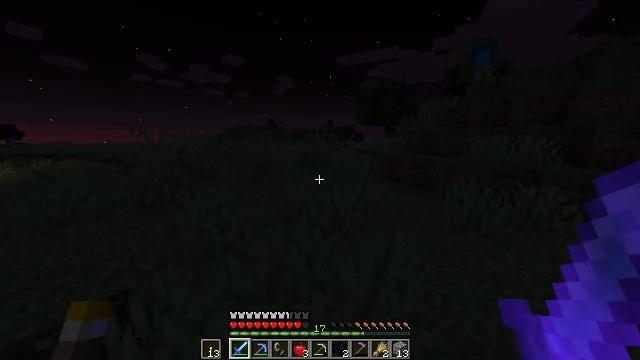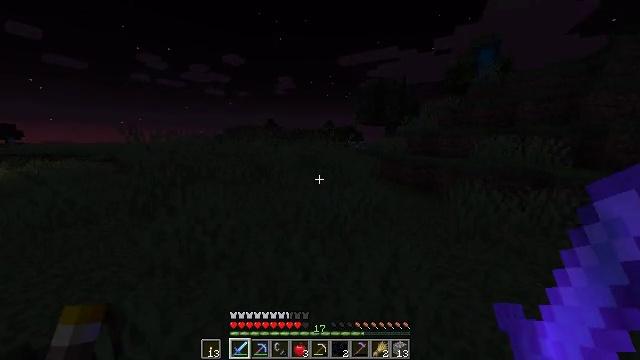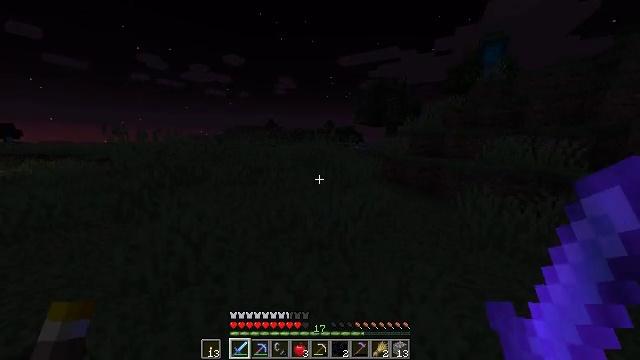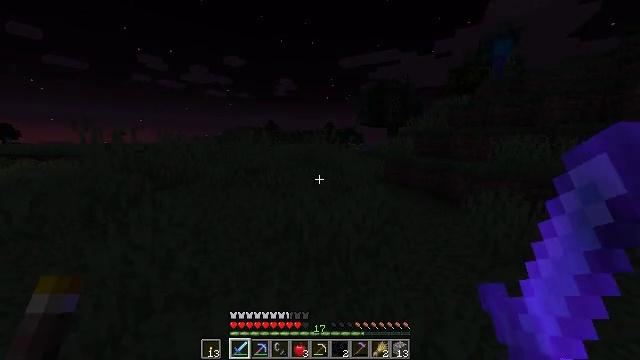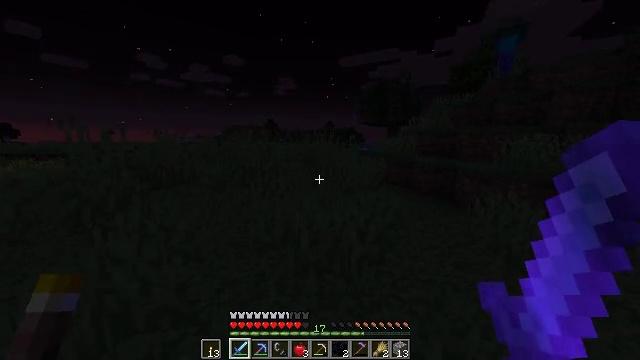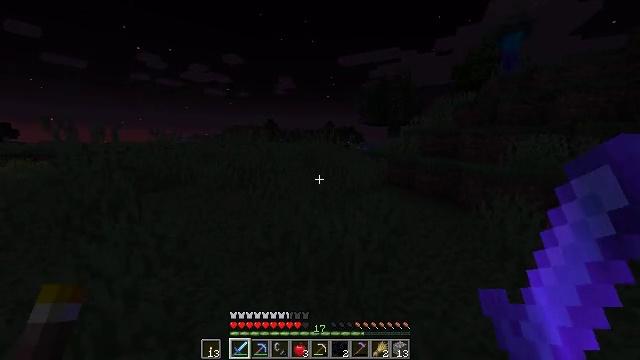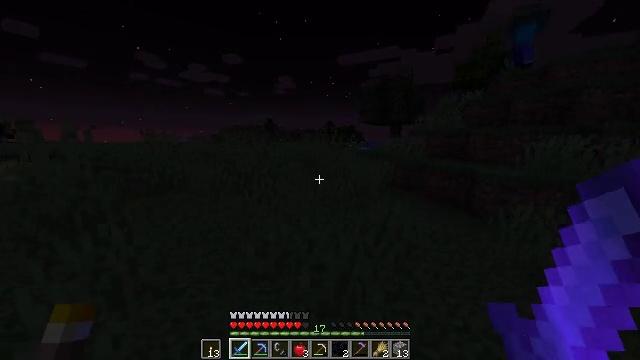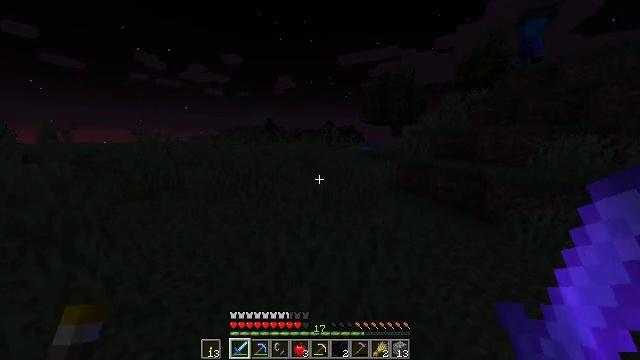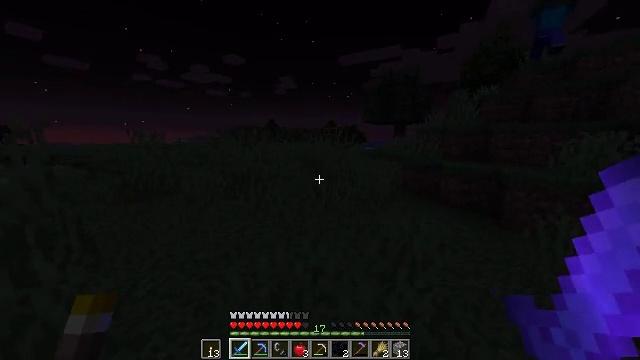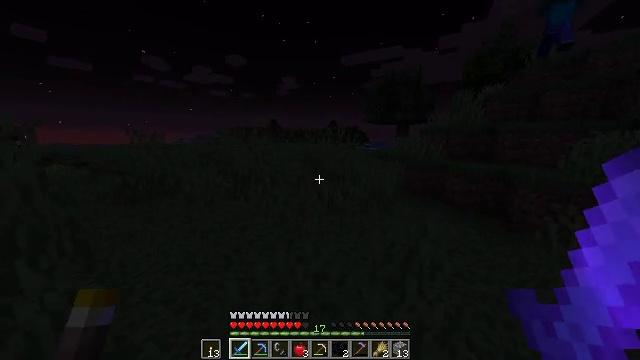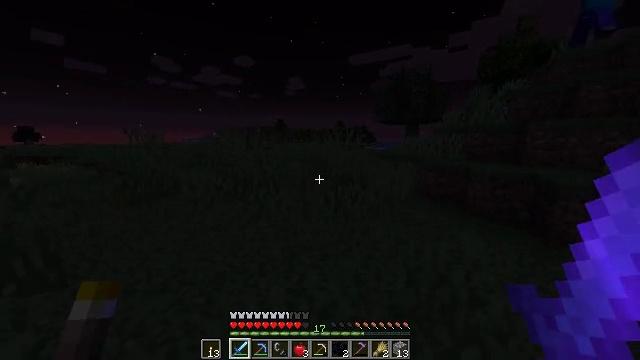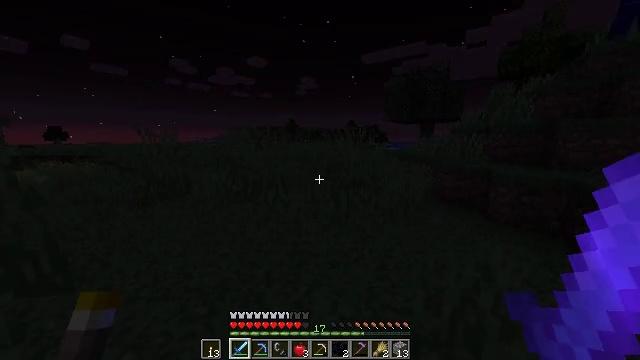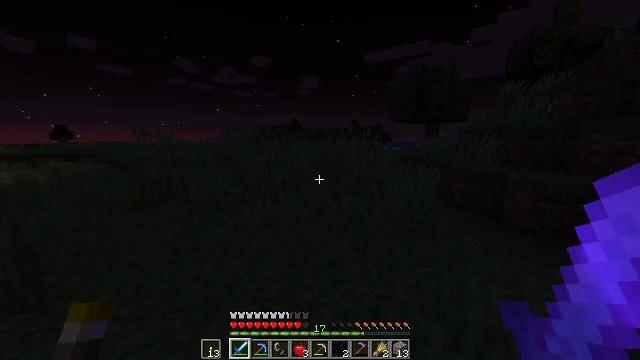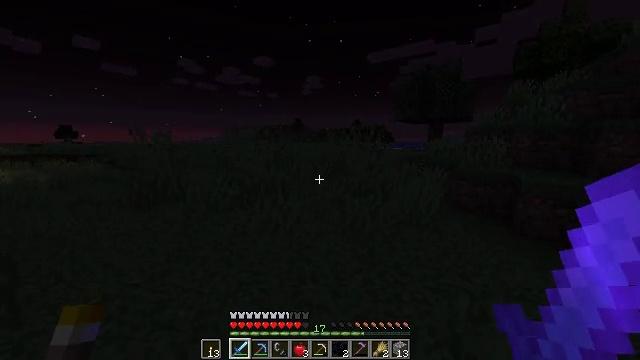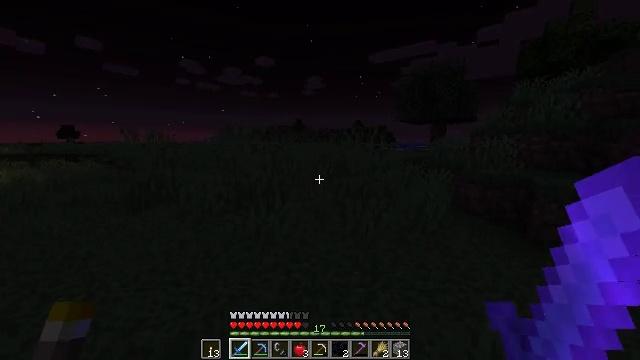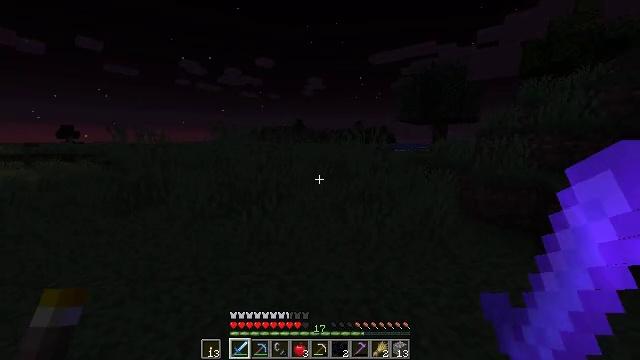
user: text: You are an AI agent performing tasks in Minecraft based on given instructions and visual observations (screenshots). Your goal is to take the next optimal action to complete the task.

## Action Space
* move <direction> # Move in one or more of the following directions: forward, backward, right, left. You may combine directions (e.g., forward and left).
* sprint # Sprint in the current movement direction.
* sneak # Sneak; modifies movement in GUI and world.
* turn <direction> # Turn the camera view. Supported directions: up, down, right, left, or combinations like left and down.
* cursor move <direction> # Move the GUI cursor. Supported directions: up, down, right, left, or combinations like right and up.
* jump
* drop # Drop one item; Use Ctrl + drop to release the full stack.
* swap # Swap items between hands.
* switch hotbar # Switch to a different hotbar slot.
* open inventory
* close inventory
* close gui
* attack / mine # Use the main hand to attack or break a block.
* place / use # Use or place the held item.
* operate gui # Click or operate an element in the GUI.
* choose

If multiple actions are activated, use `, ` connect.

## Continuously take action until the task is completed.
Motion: motion action
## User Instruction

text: Gather tall grass by hitting it.
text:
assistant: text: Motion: move forward, sprint
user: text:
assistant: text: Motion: move forward, sprint
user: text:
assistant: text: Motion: move forward, sprint
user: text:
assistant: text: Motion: move forward, sprint
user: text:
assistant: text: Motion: move forward, sprint
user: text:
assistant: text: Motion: move forward, sprint
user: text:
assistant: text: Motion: move forward, sprint
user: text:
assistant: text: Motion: move forward, sprint
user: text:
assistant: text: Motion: move forward, sprint
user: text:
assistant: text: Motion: move forward, sprint, turn left
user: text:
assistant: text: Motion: move forward, sprint, turn left
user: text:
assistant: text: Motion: move forward, sprint
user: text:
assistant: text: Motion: move forward, sprint
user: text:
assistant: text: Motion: move forward, sprint
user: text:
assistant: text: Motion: move forward, sprint
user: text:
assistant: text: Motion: move forward, sprint
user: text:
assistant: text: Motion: move forward, sprint
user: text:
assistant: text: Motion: move forward, sprint
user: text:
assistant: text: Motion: move forward, sprint
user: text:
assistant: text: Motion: move forward, sprint
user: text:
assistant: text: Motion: move forward, sprint
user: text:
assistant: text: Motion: move forward, sprint
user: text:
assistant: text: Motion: move forward, sprint
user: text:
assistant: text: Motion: move forward, sprint
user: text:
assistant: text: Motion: move forward, sprint
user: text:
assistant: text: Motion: move forward, sprint
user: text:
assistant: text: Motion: move forward, sprint
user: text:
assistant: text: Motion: move forward, sprint
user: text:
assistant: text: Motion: move forward, sprint
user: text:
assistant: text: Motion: move forward, sprint